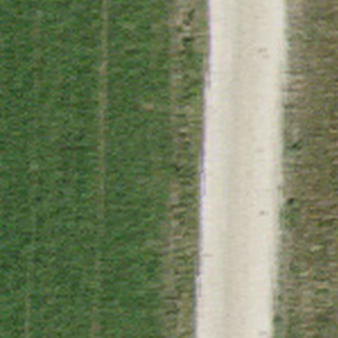
Label: other